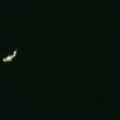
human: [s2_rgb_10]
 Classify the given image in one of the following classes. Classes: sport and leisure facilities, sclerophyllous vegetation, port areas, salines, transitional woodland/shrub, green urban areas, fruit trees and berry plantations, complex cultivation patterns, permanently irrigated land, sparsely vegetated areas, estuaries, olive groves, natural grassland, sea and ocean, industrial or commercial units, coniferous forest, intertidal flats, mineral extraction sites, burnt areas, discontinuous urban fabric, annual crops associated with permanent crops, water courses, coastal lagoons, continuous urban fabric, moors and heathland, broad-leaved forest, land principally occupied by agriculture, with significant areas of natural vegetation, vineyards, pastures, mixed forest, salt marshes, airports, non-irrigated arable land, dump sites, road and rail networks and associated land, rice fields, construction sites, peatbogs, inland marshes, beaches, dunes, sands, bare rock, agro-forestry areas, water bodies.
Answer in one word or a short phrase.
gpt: sea and ocean